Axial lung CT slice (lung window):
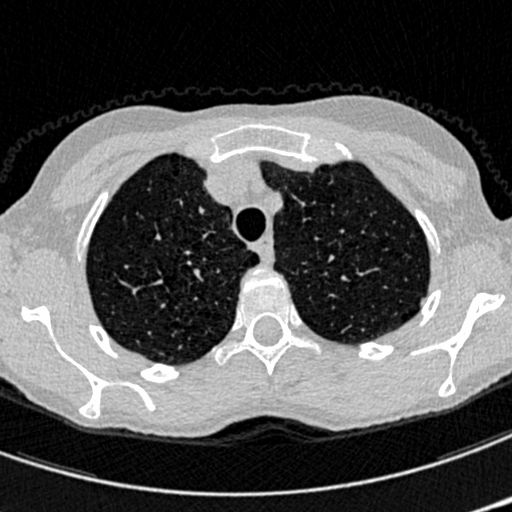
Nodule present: no